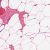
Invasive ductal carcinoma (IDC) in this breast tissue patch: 0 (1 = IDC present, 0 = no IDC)